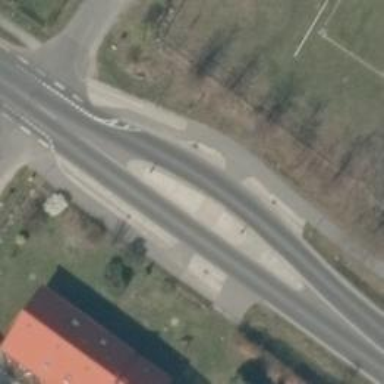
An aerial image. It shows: Uncontrolled crossing with traffic-calming island.